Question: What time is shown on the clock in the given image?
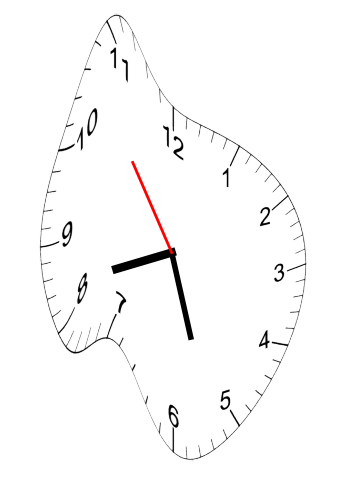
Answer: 08:26:54